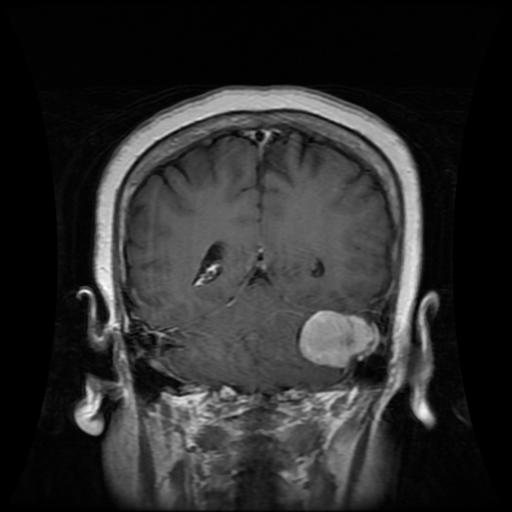
Label: meningioma